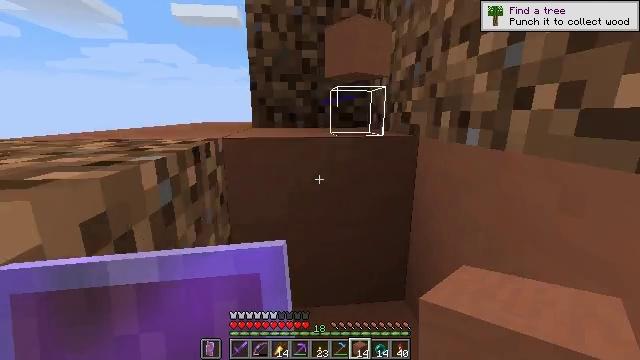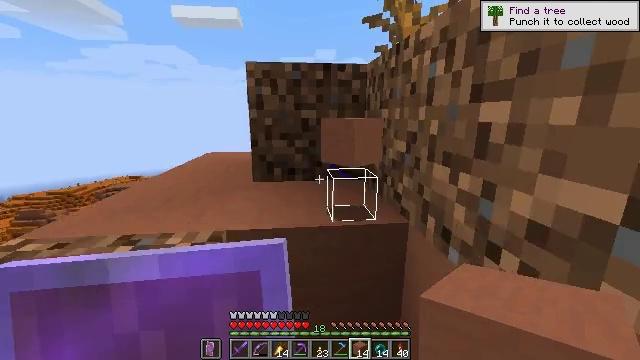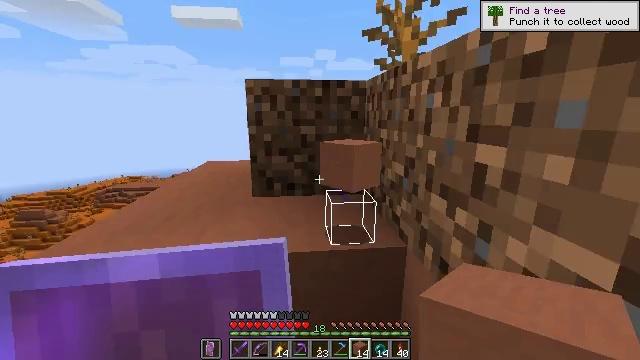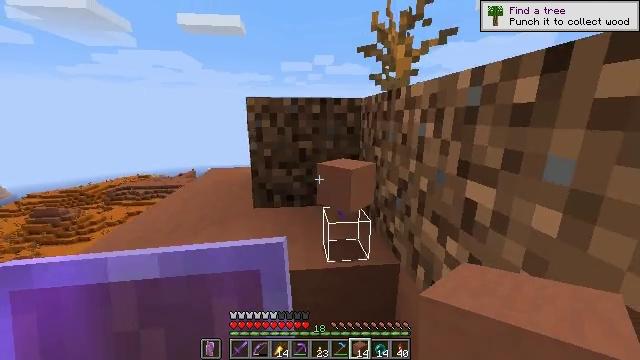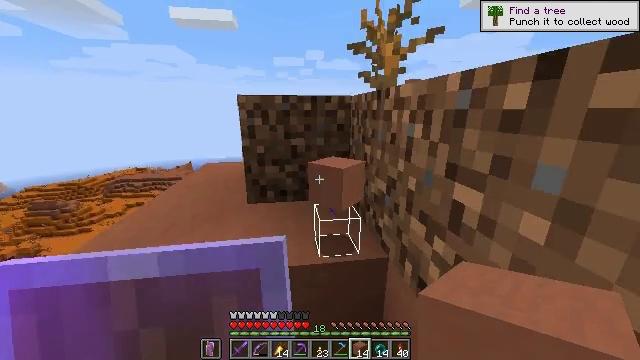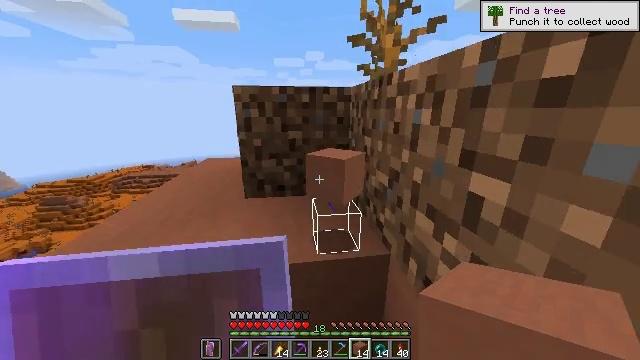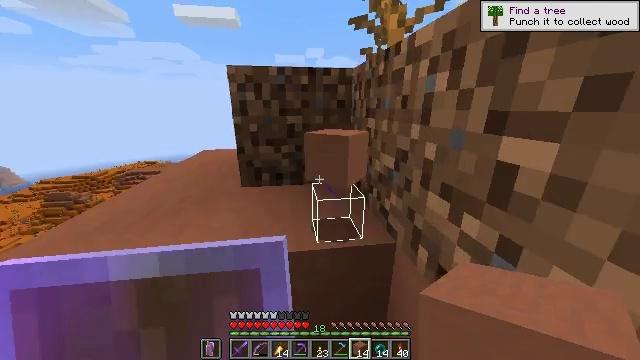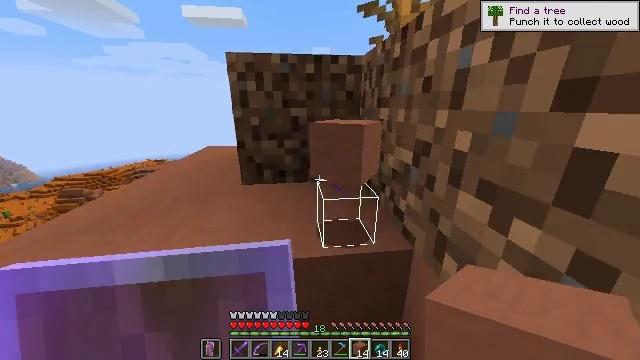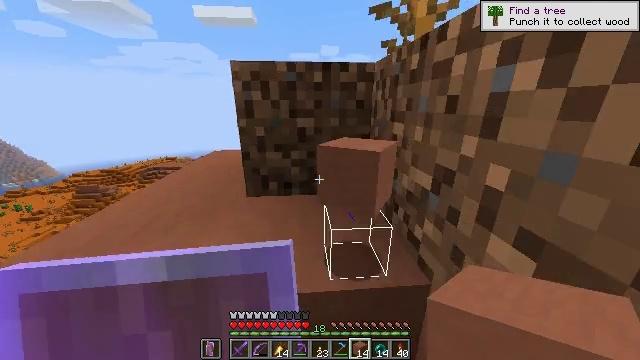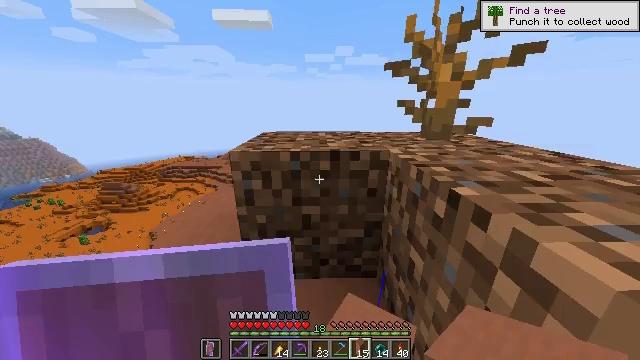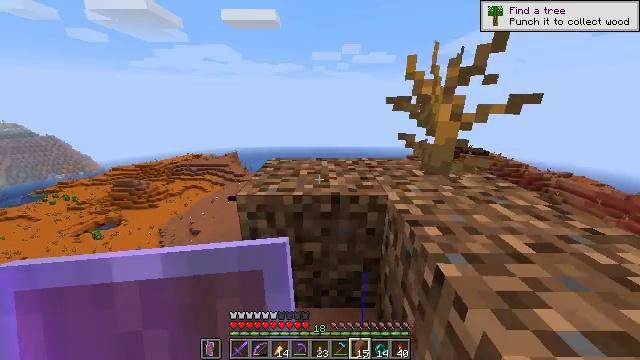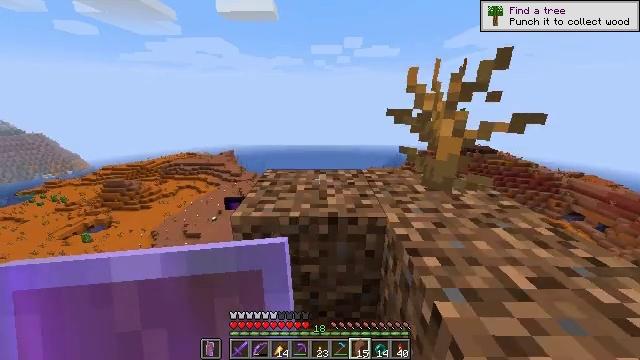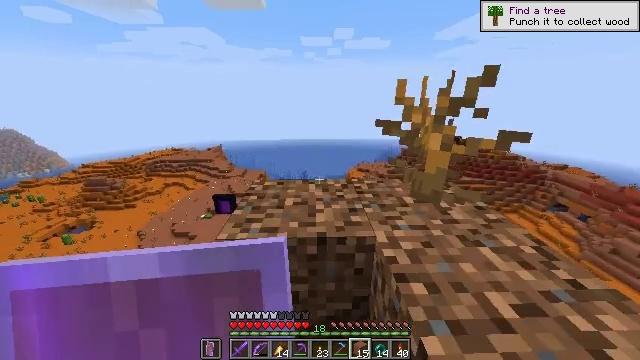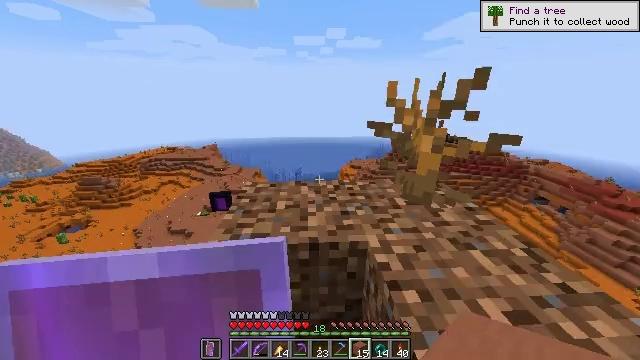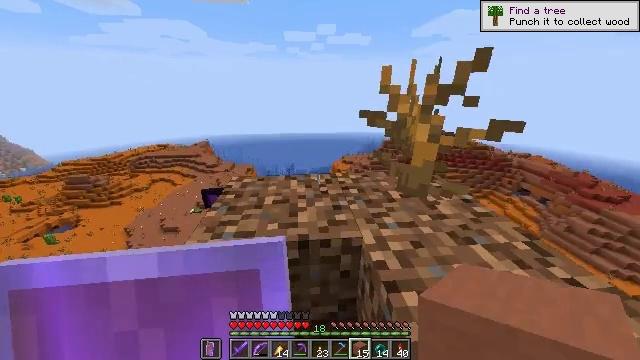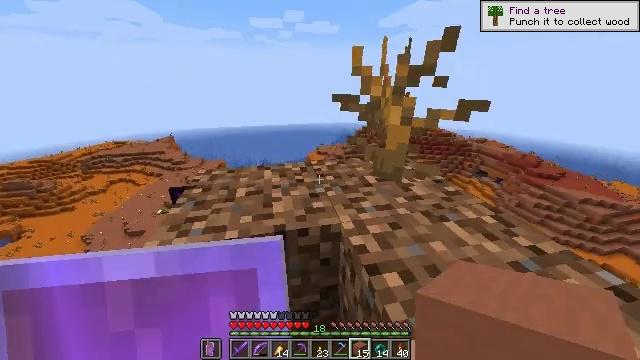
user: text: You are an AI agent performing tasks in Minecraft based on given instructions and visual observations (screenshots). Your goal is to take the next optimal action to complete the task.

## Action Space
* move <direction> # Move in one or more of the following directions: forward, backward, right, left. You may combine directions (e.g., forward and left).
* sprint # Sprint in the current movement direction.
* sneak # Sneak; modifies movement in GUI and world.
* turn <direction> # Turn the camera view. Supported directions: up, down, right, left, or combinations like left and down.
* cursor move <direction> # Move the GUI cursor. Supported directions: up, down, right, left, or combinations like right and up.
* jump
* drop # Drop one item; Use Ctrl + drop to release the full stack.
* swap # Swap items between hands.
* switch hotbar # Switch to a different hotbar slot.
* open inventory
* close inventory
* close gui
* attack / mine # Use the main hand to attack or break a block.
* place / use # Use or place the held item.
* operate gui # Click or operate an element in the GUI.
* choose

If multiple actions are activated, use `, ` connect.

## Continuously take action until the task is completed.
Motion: motion action
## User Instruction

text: Dig up the terracotta.
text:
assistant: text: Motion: move forward, sprint, jump
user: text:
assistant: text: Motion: move forward, sprint, jump
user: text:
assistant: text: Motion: move forward, sprint, jump
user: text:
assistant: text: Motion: move forward, sprint, turn right and down
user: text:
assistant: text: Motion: move forward, sprint
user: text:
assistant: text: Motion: move forward, sprint
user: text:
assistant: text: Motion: move forward, sprint, turn left
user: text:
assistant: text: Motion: move forward, sprint, turn left, jump
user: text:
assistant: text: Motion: move forward, sprint, turn left, jump
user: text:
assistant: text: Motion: move forward, sprint, turn left, jump
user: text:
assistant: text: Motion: move forward, sprint, jump
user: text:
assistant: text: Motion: move forward, sprint, turn right and down
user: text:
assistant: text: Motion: move forward, sprint, turn right
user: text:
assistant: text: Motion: move forward, sprint, turn right and down
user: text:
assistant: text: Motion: move forward, sprint, turn right and down
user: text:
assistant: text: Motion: move forward, sprint, turn right and down
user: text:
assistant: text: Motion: turn right and down
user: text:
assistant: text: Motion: turn right and down
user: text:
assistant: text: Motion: move forward, turn right and down
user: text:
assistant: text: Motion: move forward, turn right
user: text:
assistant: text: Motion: move forward
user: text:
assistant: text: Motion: move forward
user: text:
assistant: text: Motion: move forward
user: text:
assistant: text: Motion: move forward and move right
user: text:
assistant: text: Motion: move forward and move right
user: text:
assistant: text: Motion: move forward and move right
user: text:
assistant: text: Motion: move forward and move right
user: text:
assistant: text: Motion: move forward and move right
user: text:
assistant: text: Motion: move forward and move right
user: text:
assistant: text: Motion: move forward and move right